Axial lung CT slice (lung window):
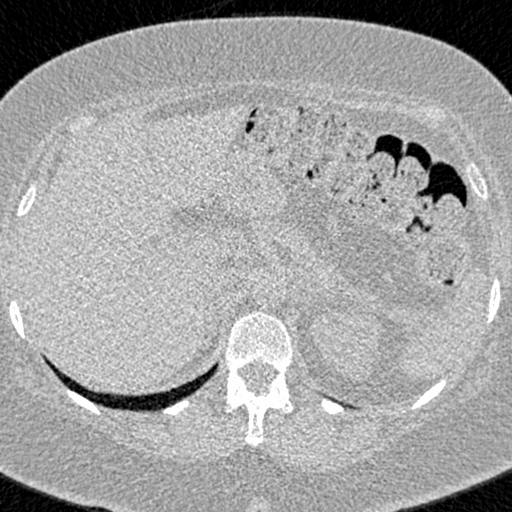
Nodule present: no